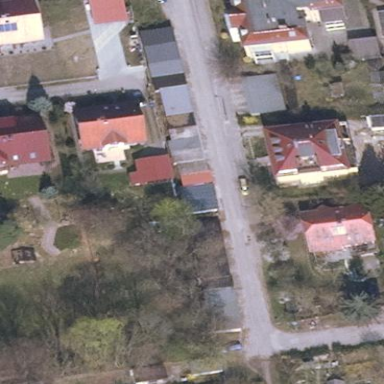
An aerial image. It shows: Garages with flat grey roofs.